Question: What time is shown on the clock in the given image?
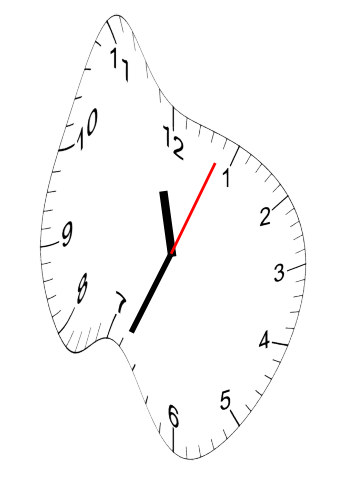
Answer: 11:34:04